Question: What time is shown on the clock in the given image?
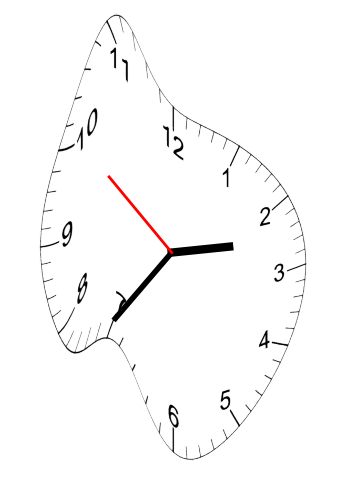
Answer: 02:35:51